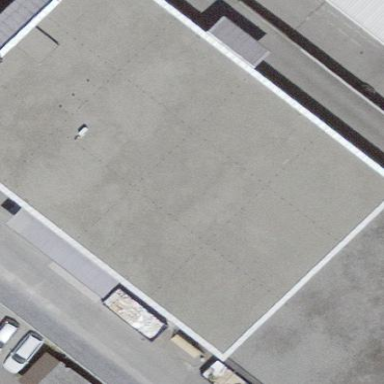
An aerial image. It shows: Building.